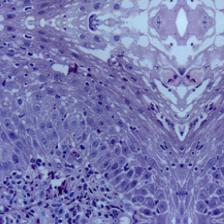
Diagnosis: Normal